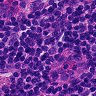
Metastatic tissue present: no